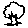
Label: tree